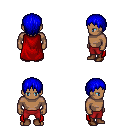
a pixel art fantasy rpg character, male body template, human, dark skin, red cape, red pants, blue plain hairstyle, brown shoes, four views (front, back, left, right), 2x2 character sprite sheet, small pixel art, hard edges, no anti-aliasing